Question: I have many .java files within my project. From FTall.java i want to access {text field} t1 ('main' jFrame -> jPanel2) of the FormTTS.java

I am right now getting errors due to that only, because it cannot find symbol t1.
It is private and i cant change it to public
Edit:
I am using this code already to open up FTall from the FormTTS.java:
In a button in FormTTS
'''
FTall forma = new FTall();
JFrame frame = forma.getFrame();
forma.setVisible(true);
'''
and this in FTall
'''
public JFrame getFrame() {
return jFrame1;
}
'''
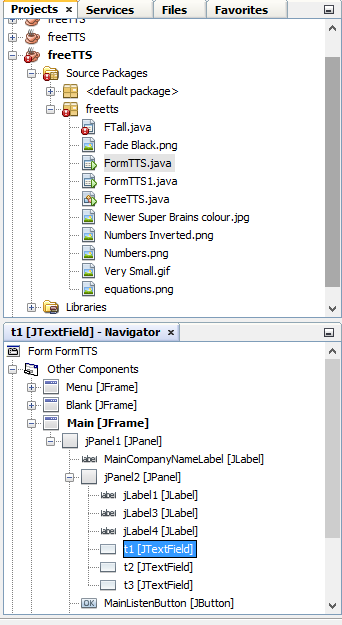
Answer: Because of the way your code is structure, you need to supply some way for 'FormTTS.t1'
In 'FormTTS', provide a method to exposes 't1', something like 'getMainTextField' for example...
'''
public JTextField getMainTextField() {
return t1;
}
'''
You're next problem is 'FTall' is going to need a reference to an instance of 'FormTTS'. Probably the easiest way would be to pass a reference to the constructor of 'FTall'
'''
private FormTTS mainForm;
public FTall(FormTTS mainForm) {
this.mainForm= mainForm;
}
'''
This will allow you to access 't1' by simply using the 'mainForm' reference...
'''
JTextField field = mainForm.getMainTextField();
'''
Personally, I would prefer not to expose the text field as it gives too much access to callers, instead I'd prefer to 'return' the text and if required provide a means to change it...
So in 'FormTTS', I might do something like...
'''
public String getMainText() {
return t1.getText();
}
// Do this only if you need to have write access
public void setMainText(String text) {
t1.setText(text);
}
'''
But that's just me...
To obtain the value, you would use a similar approach as above (to getting the text field)
'''
String text = mainForm.getMainText();
'''